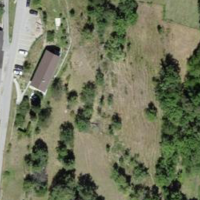
EUNIS habitat code: 26
Species observed at this site:
Trifolium repens
Potentilla verna